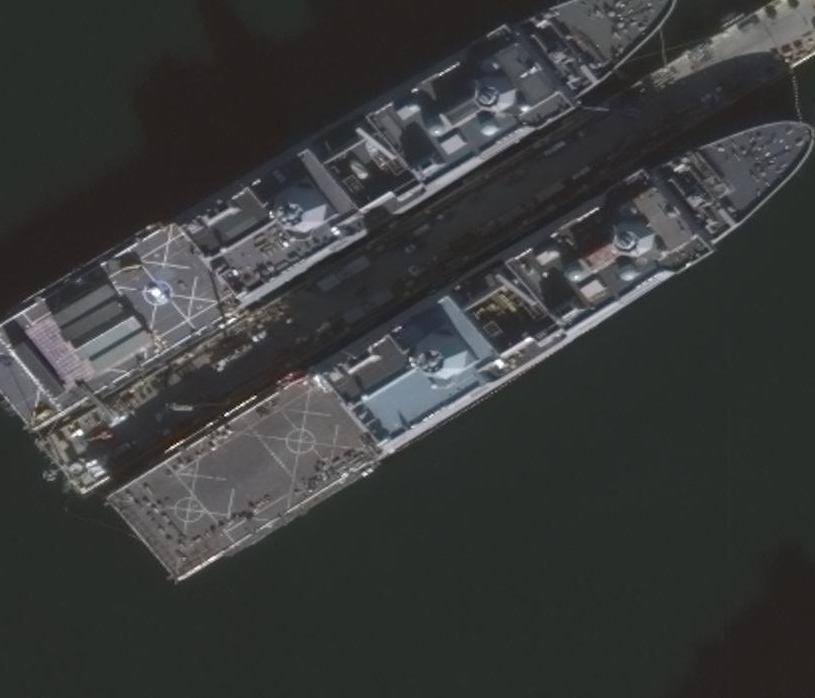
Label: combat